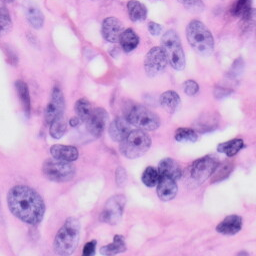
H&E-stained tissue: Skin